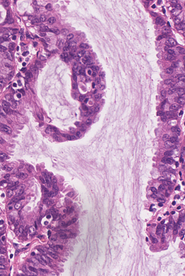
Tumor epithelial tissue: yes
Tumor-associated stroma tissue: yes
Normal tissue: no